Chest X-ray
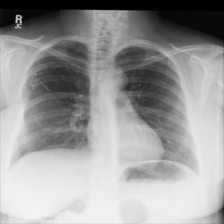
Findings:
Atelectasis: negative
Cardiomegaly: negative
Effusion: negative
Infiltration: negative
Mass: negative
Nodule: negative
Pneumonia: negative
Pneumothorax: negative
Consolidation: negative
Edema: negative
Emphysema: negative
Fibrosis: negative
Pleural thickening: negative
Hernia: negative